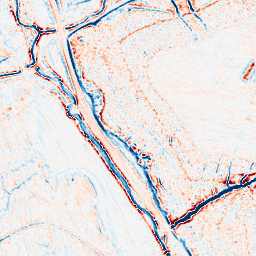
Category: edge_preserving
Decomposition family: bilateral
Decomposition parameters: d: 9
sigma_color: 50
sigma_space: 50
Upsampling method: quartic
Upsampling parameters: scale: 2
Upsampling scale: 2